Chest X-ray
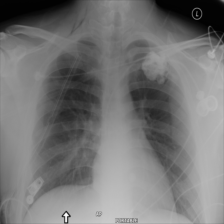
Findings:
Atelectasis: negative
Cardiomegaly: negative
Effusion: negative
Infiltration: positive
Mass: negative
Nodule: negative
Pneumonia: negative
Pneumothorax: negative
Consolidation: negative
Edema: negative
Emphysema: negative
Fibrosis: negative
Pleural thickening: negative
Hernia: negative